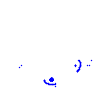
Particle: kaon